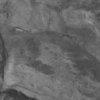
Label: not_dusty